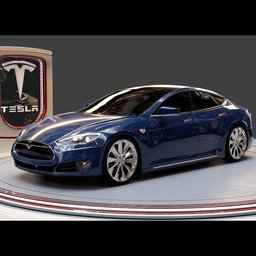
Label: mechanical